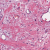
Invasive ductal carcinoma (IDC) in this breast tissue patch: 1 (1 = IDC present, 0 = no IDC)